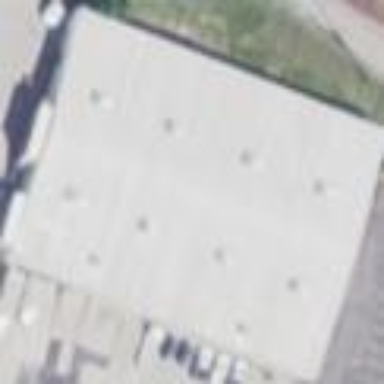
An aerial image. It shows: Building that is trade shop.